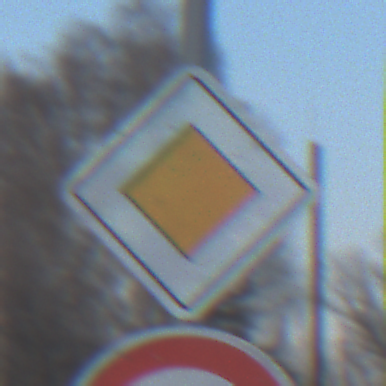
Verkehrszeichen: Vorfahrtsstrasse
Zusatzzeichen unten: Geschwindigkeit80
Umgebung: Outdoor, Suburban
Tageszeit: SunriseSunset
Wetter: PartlyCloudy
Licht: Natural
Jahreszeit: Winter
Kontrast: MediumContrast